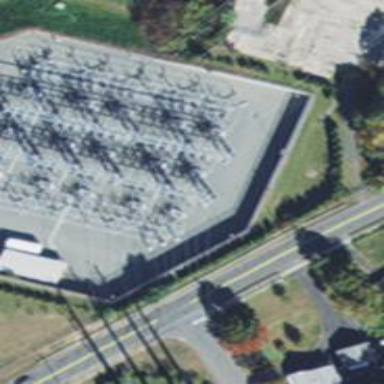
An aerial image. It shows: Switch for power supply.